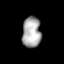
Tissue: lung
Cell type: Endothelial cells
Senescence score: 0.5409
Nuclear area (px): 562
Mean DAPI intensity: 169.043